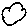
Label: cloud